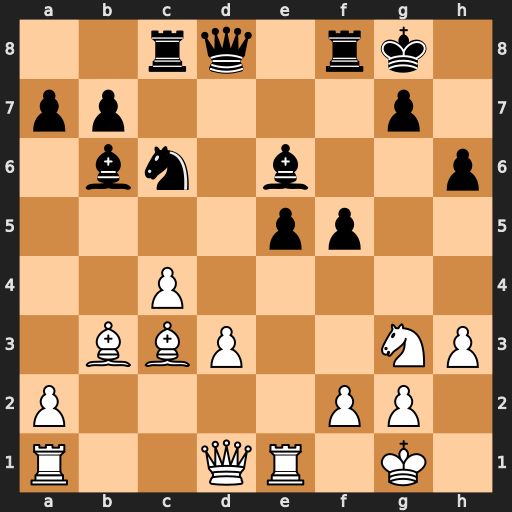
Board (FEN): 2rq1rk1/pp4p1/1bn1b2p/4pp2/2P5/1BBP2NP/P4PP1/R2QR1K1
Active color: w
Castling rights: -
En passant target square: -
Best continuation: c5 Bxb3 Qxb3+ Kh8 cxb6